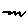
Label: zigzag